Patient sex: F
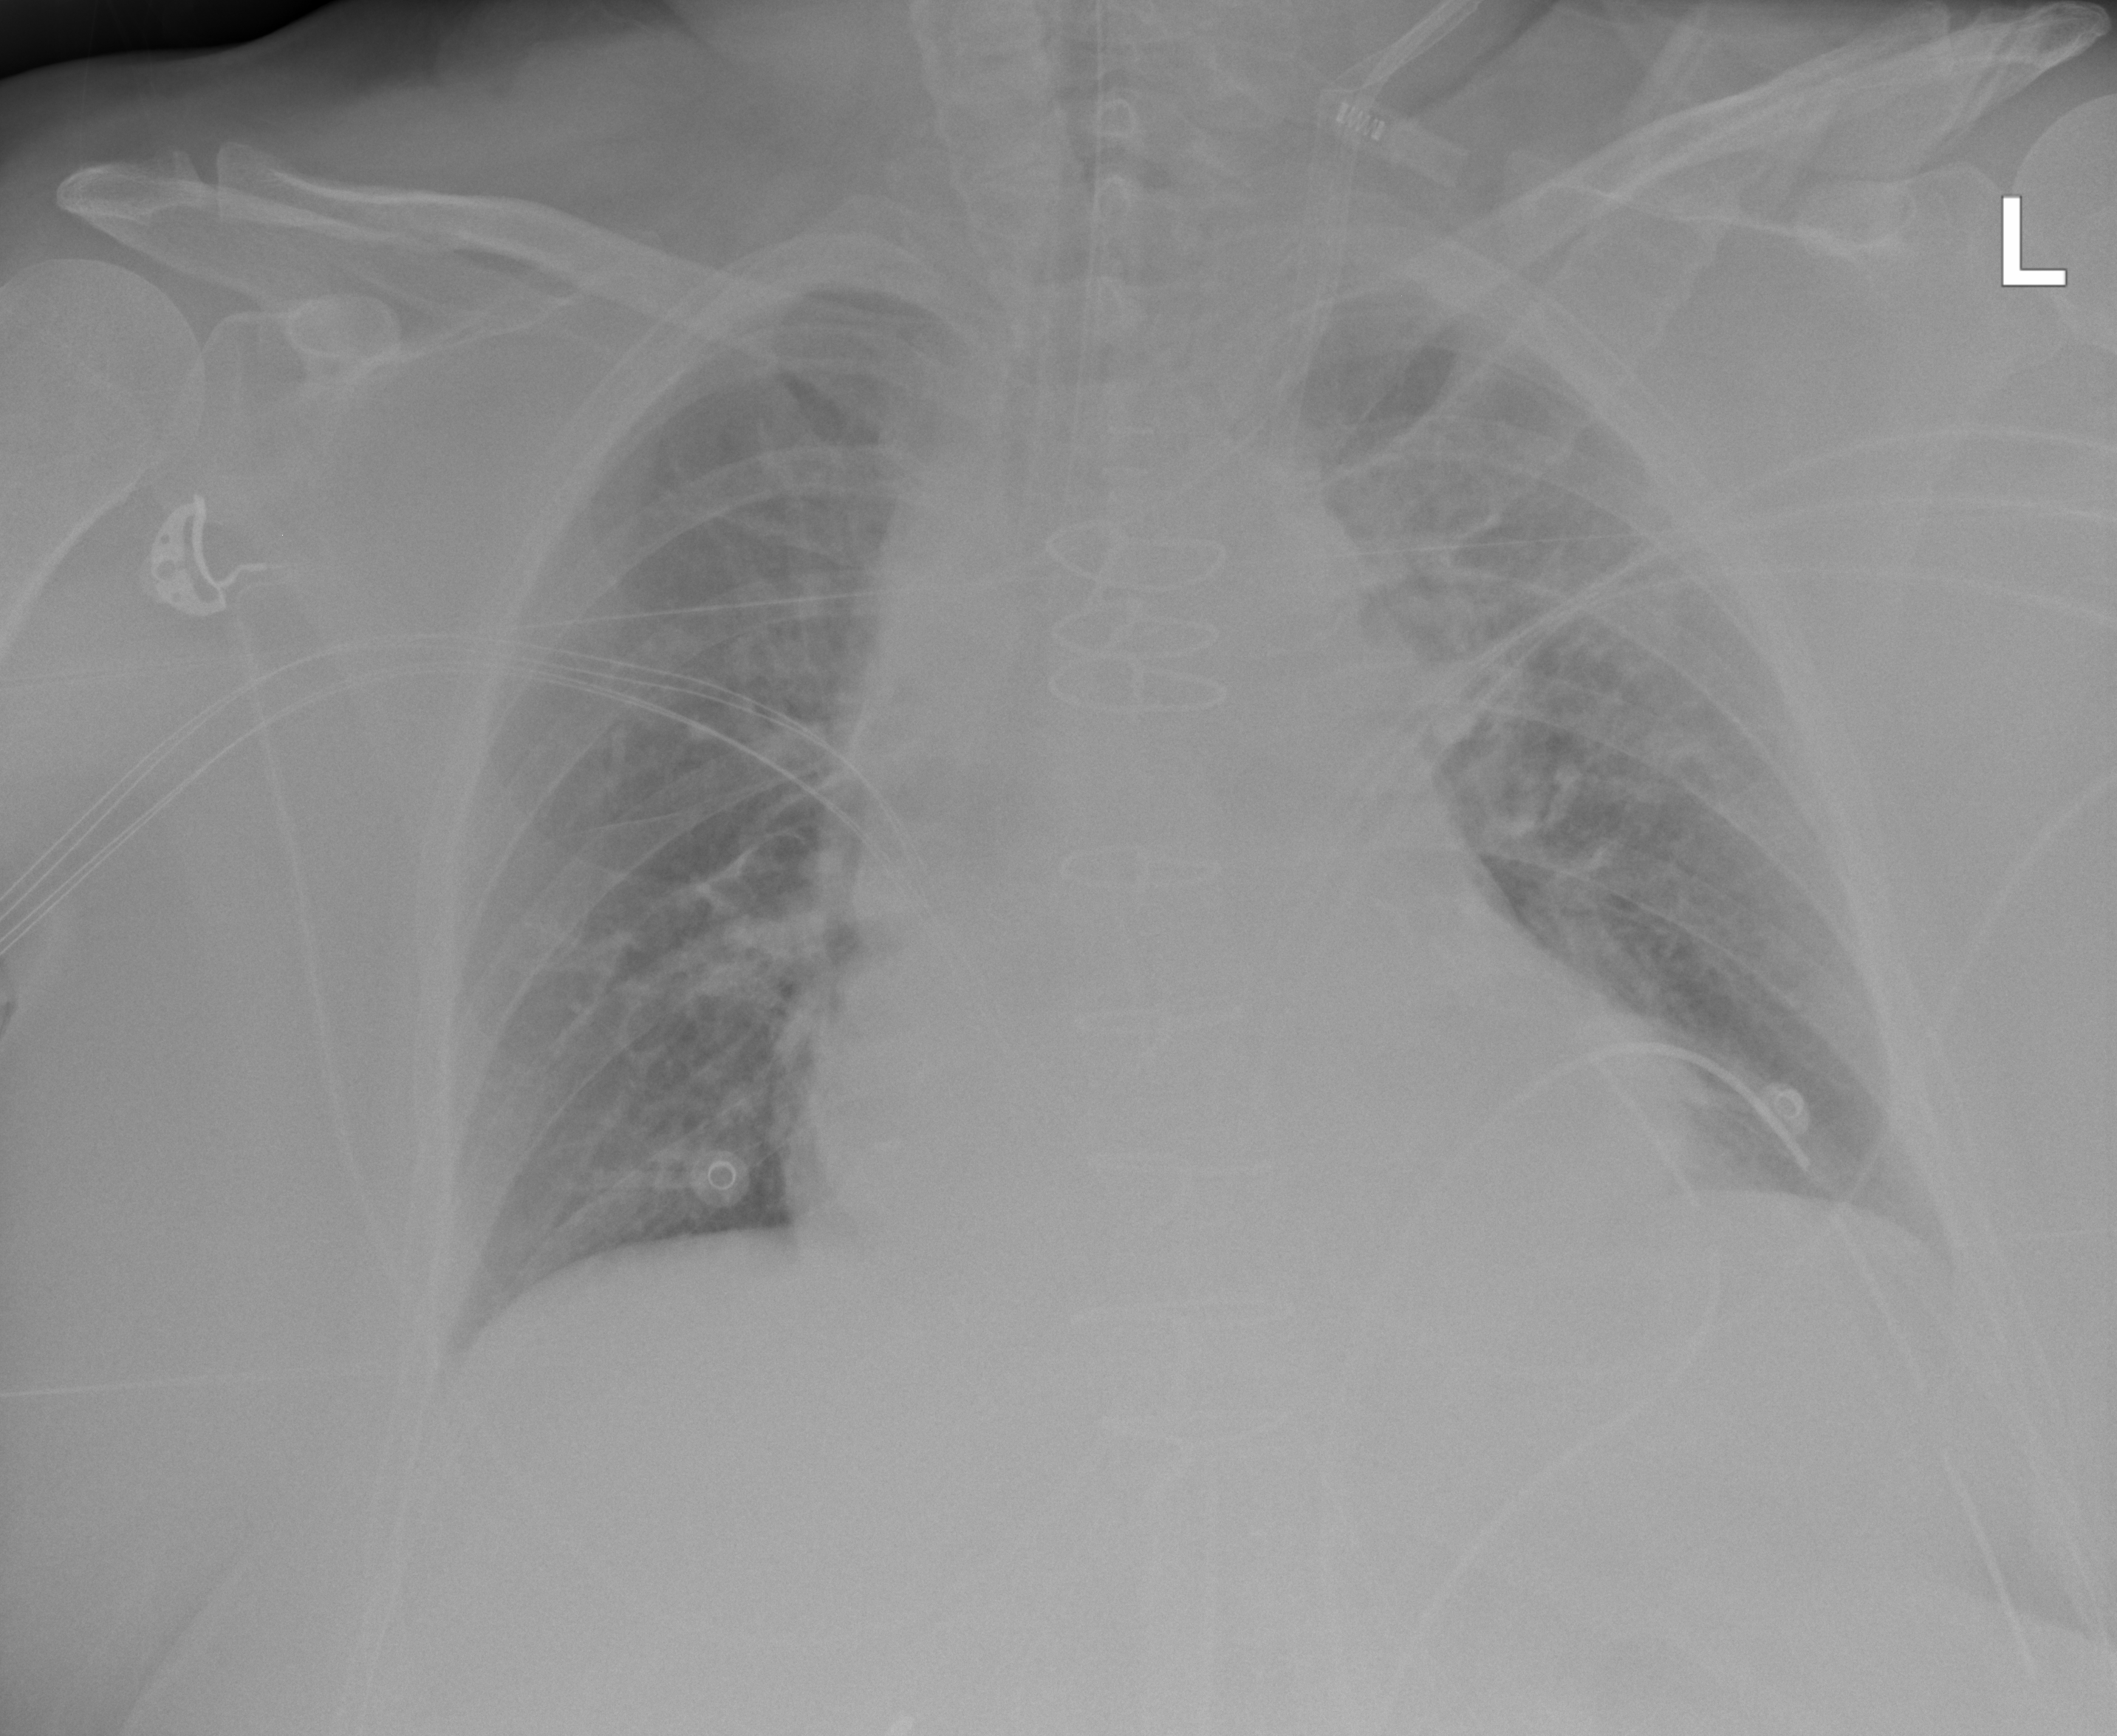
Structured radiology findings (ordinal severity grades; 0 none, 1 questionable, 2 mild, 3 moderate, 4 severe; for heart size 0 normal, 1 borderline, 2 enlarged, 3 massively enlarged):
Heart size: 2
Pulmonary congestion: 2
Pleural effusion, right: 0
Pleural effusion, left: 0
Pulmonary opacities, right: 1
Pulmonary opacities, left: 1
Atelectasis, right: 0
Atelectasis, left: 0